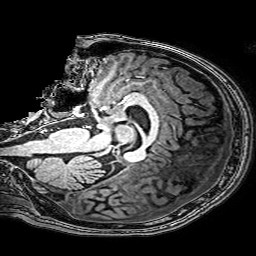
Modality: T1w
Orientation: sagittal
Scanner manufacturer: philips
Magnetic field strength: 3 T
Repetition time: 0.0096 s
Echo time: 0.0046 s